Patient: sex M, age 57
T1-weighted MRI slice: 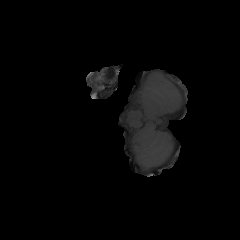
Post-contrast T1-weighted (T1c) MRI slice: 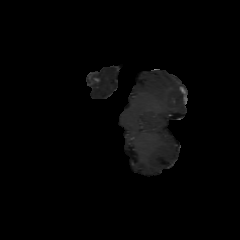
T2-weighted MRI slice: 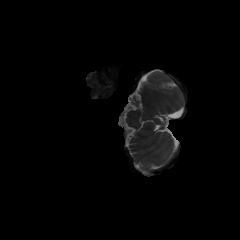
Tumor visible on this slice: no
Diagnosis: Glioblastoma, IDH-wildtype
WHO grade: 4